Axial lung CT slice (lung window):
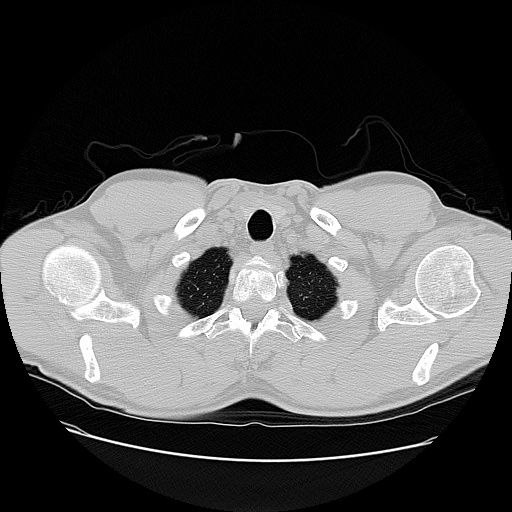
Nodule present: no